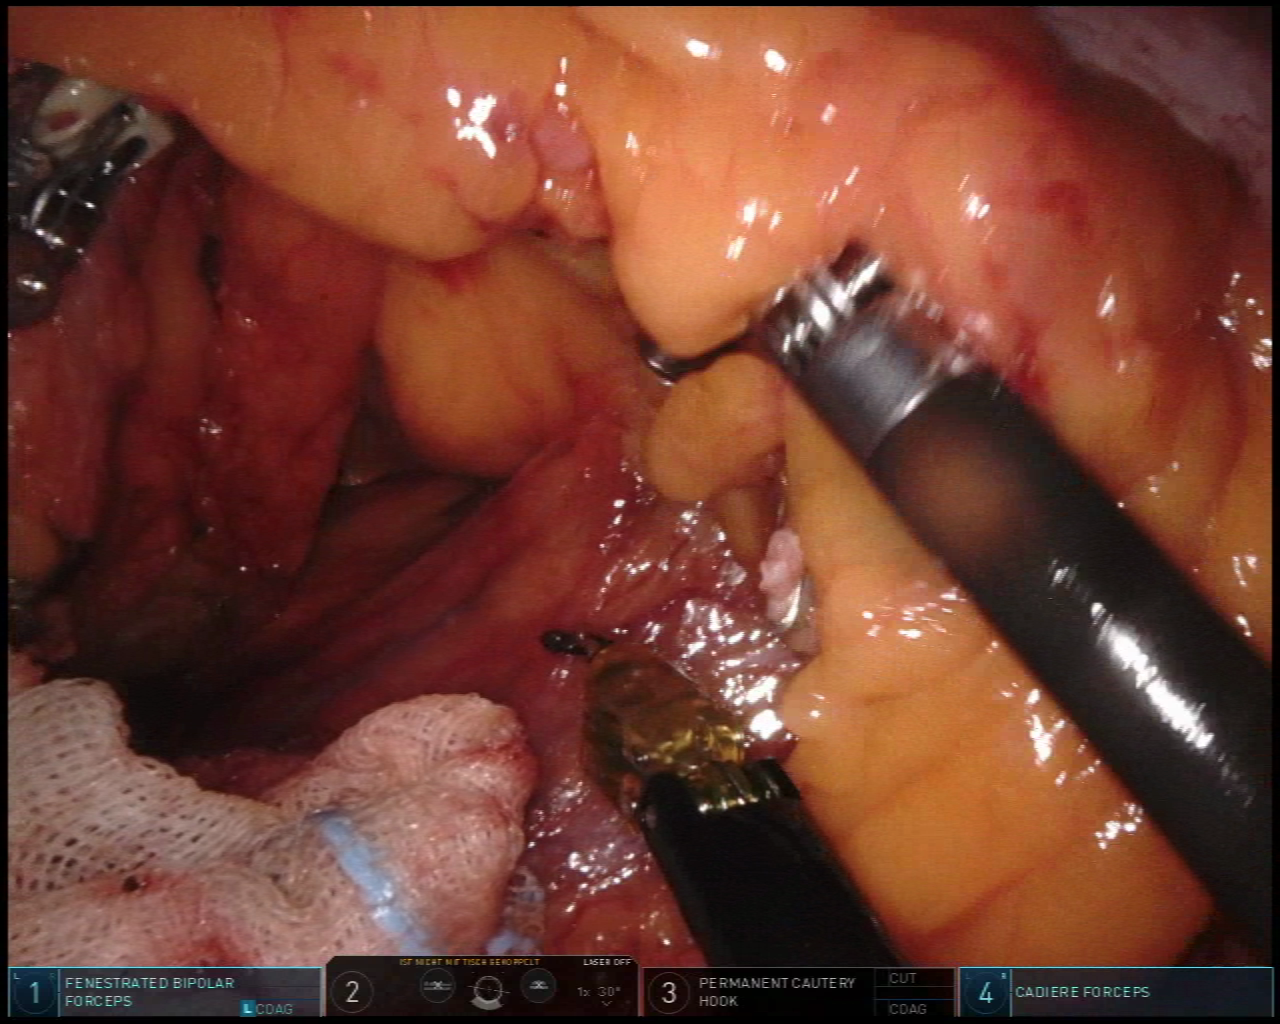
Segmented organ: ureter
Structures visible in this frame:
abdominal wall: no
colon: yes
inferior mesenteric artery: no
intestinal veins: no
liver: no
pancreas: no
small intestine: no
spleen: no
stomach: no
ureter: yes
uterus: no
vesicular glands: no